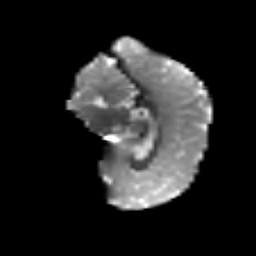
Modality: T2w
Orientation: sagittal
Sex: female
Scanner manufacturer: siemens
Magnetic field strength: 3 T
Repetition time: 5 s
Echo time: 0.071 s